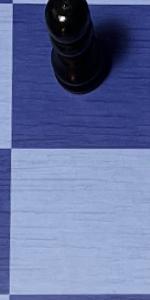
Label: Empty